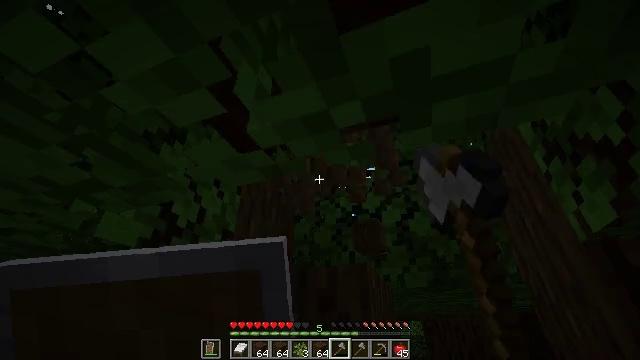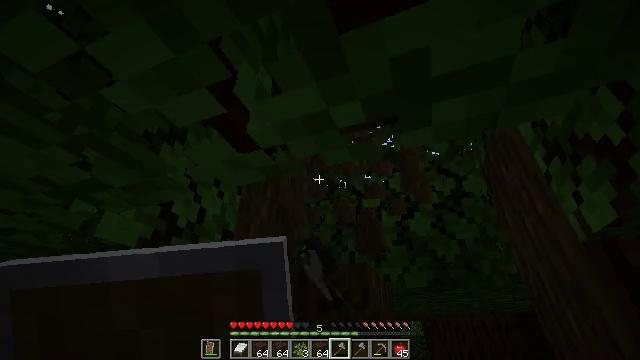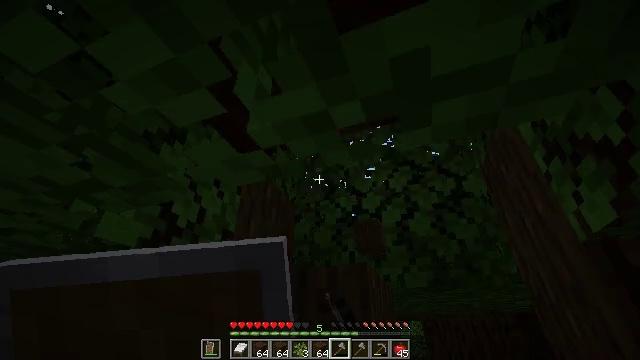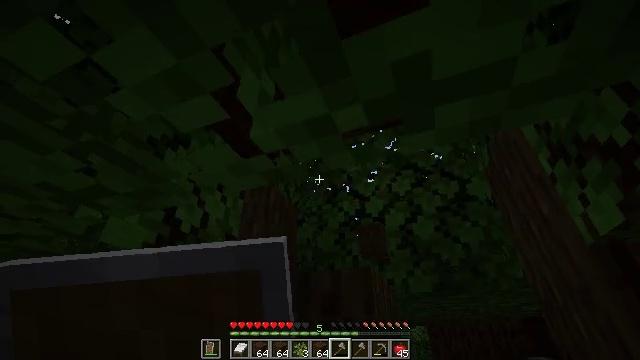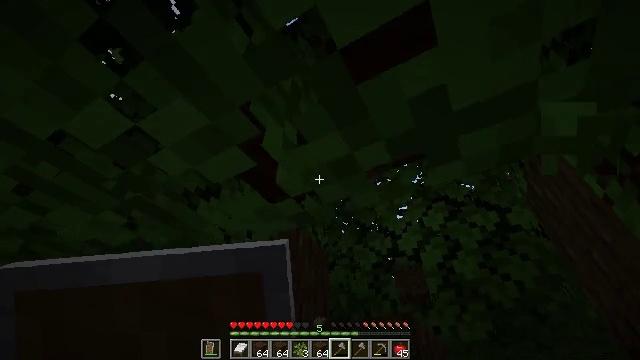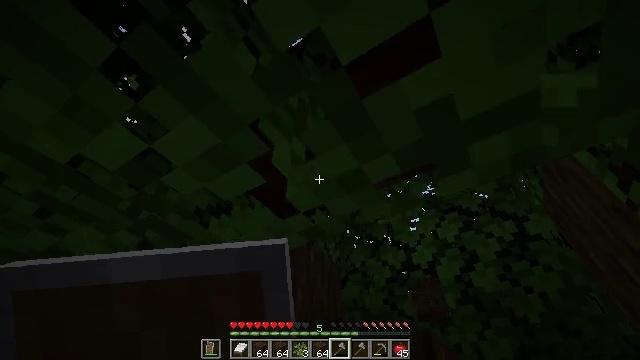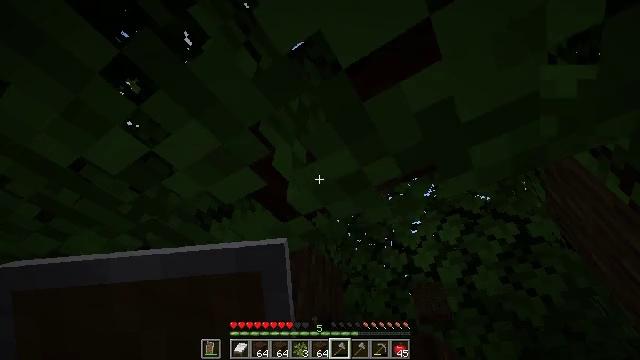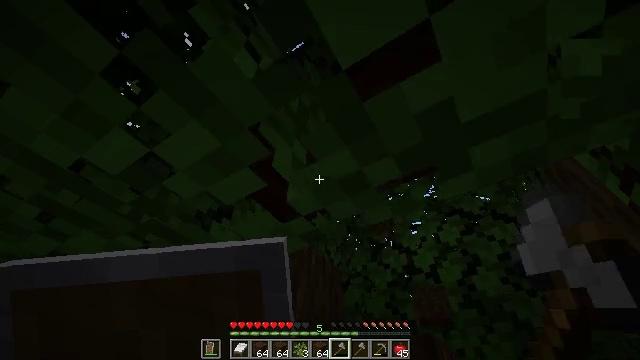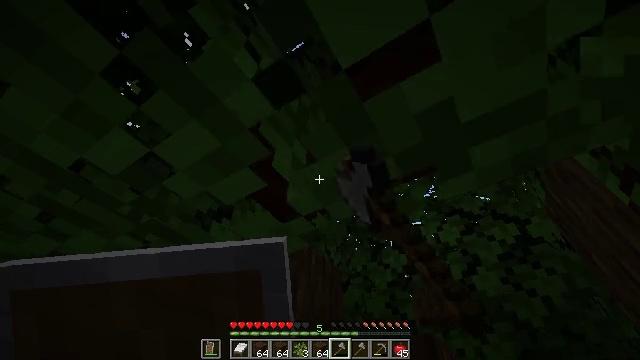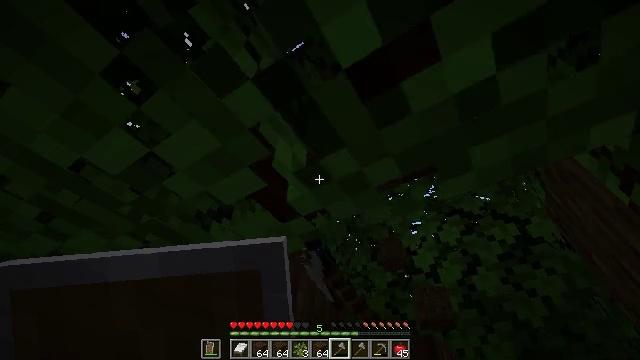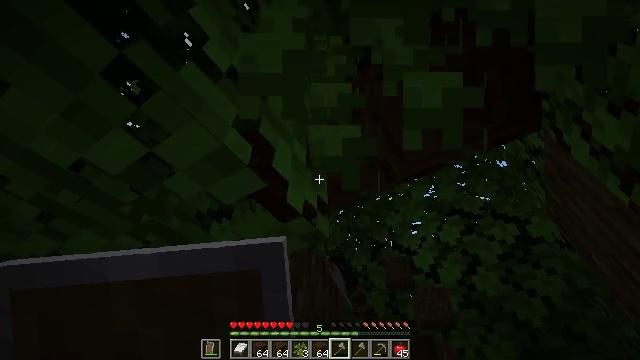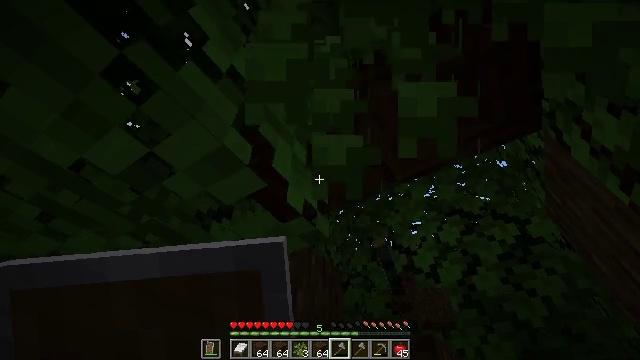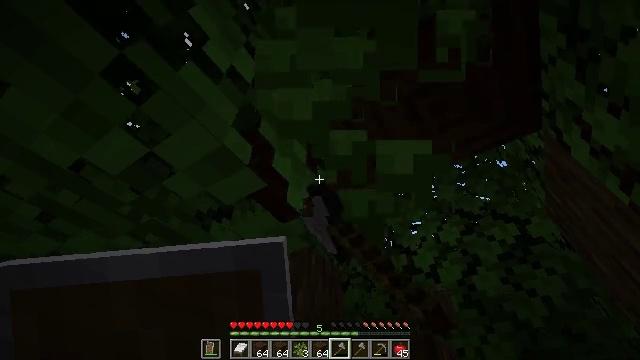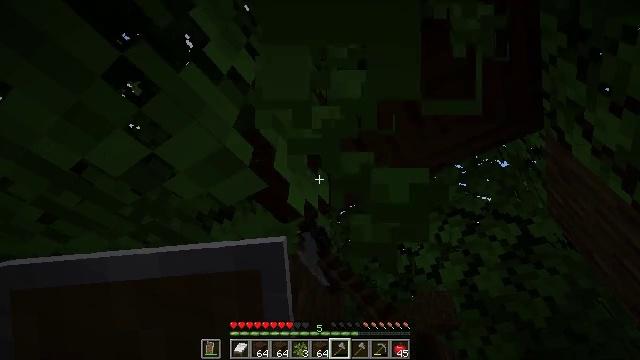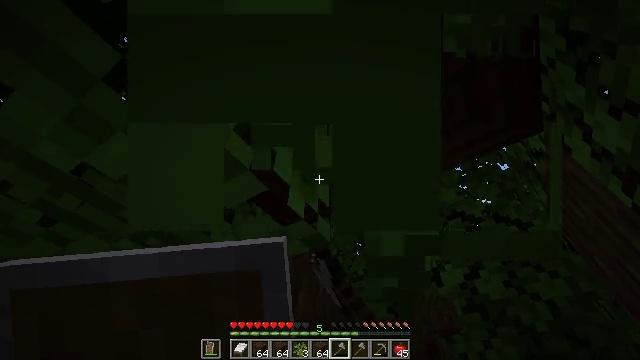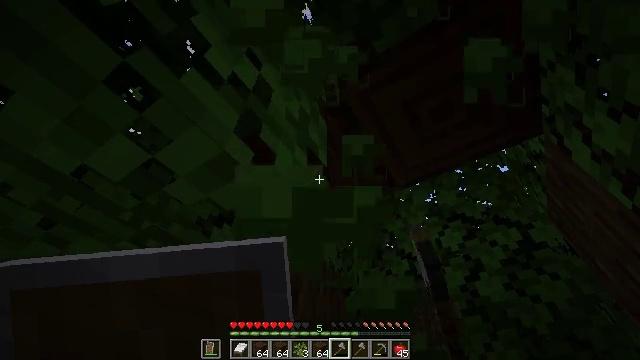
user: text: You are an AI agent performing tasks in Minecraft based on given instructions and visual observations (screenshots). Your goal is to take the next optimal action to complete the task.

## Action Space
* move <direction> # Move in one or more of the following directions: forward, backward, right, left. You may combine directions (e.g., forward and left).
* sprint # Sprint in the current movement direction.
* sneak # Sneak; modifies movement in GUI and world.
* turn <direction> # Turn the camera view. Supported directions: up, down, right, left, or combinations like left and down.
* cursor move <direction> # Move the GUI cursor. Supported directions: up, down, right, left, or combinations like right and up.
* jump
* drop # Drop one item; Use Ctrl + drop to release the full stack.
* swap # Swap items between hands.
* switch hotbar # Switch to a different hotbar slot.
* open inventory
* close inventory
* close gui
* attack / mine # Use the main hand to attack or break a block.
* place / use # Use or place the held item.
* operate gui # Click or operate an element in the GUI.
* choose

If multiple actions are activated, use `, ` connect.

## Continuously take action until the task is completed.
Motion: motion action
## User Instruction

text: Gather dark oak leaves from the canopy.
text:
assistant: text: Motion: attack / mine
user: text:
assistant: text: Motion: attack / mine
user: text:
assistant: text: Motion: attack / mine
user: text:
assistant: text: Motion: turn left and up, attack / mine
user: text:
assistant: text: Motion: turn left and up, attack / mine
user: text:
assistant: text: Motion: attack / mine
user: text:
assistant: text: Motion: attack / mine
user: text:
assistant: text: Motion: attack / mine
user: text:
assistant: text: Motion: attack / mine
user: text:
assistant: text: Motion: attack / mine
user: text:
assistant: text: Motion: attack / mine
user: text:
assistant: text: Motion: attack / mine
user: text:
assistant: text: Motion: attack / mine
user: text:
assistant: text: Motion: attack / mine
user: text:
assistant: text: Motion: attack / mine
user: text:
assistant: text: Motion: attack / mine
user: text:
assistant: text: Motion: attack / mine
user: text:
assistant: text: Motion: attack / mine
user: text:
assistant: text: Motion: attack / mine
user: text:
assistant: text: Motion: attack / mine
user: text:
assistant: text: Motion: attack / mine
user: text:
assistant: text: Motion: attack / mine
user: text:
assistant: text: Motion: attack / mine
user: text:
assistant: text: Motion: attack / mine
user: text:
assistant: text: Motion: attack / mine
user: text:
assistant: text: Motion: attack / mine
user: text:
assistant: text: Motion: attack / mine